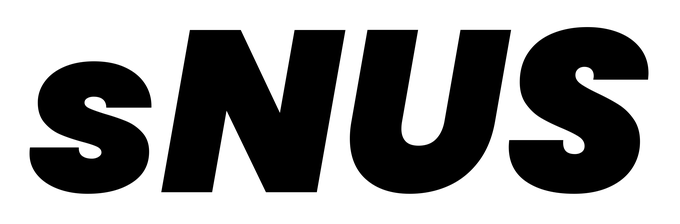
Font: Poppins-BlackItalic